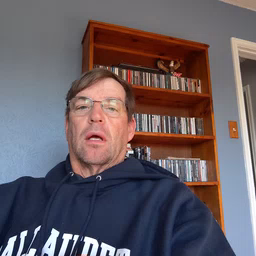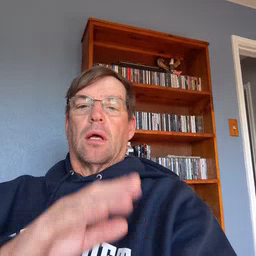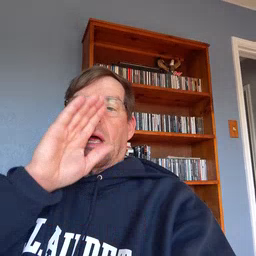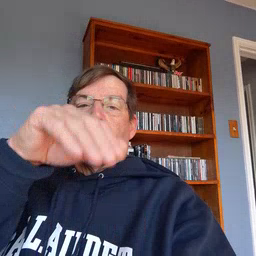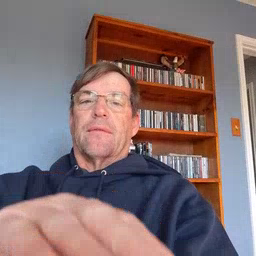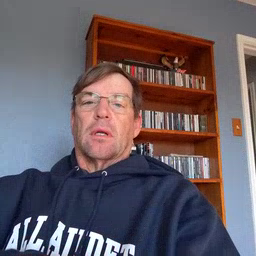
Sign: elephant